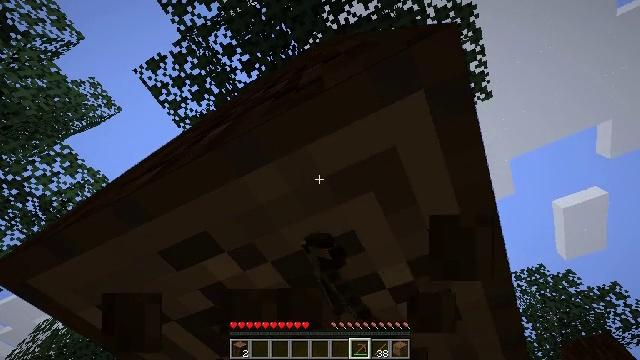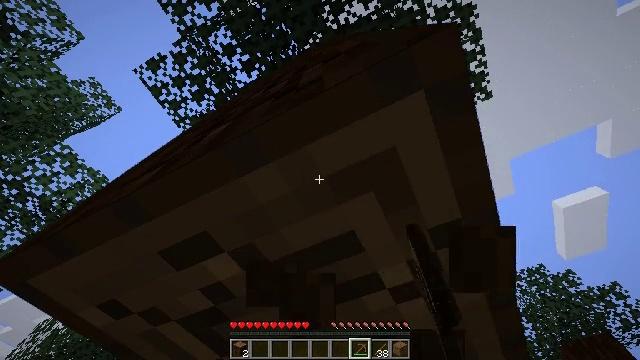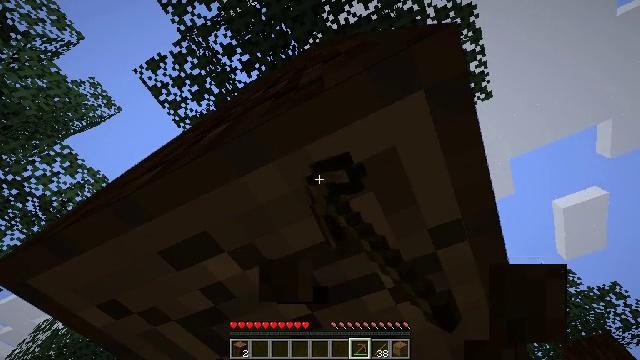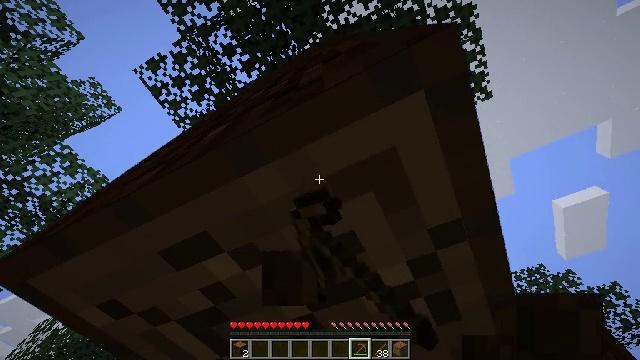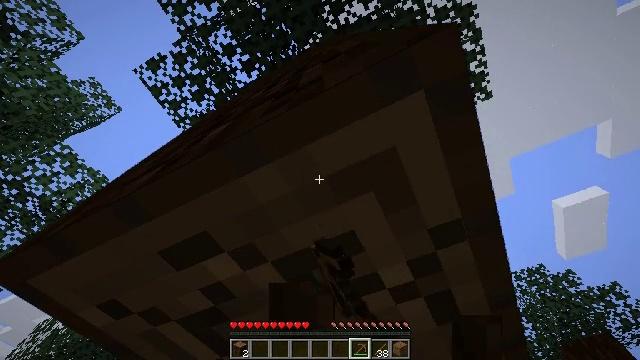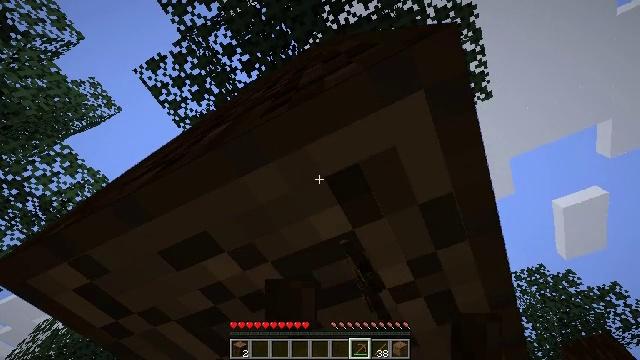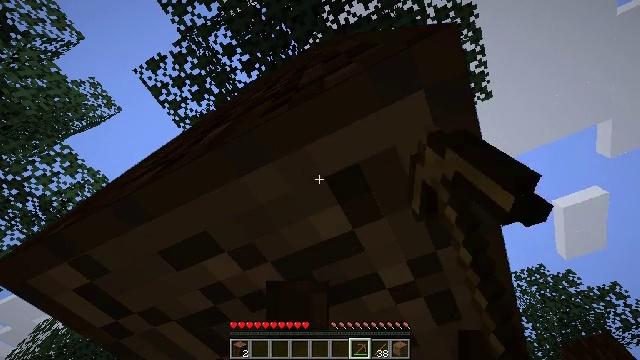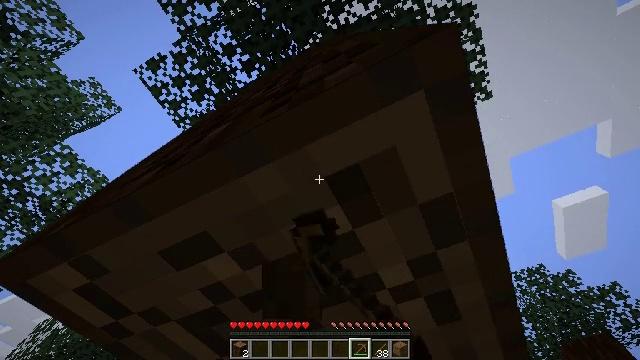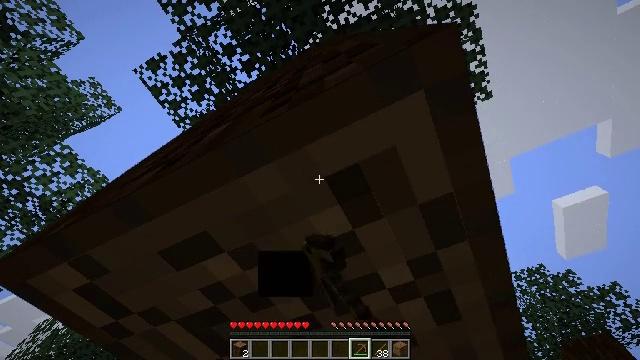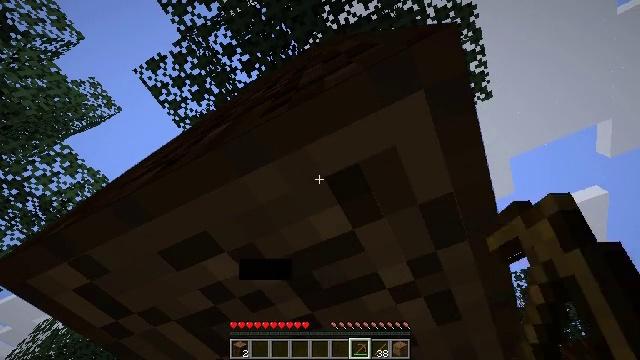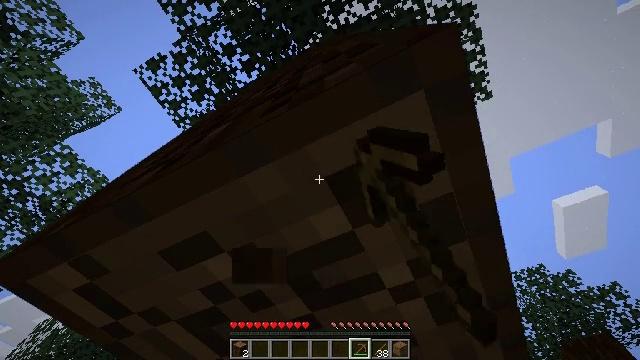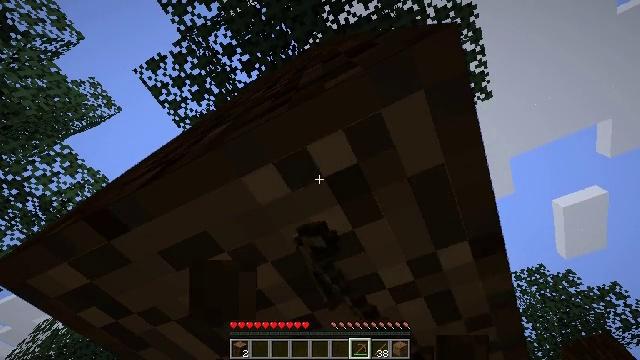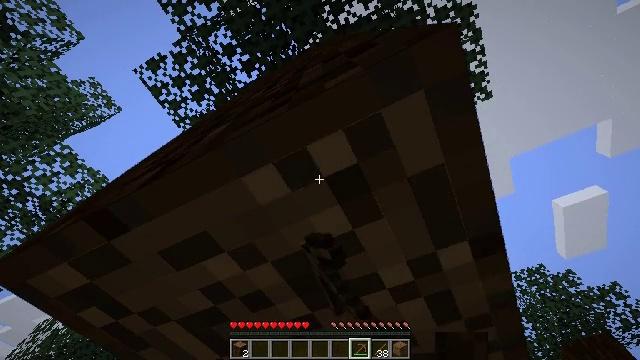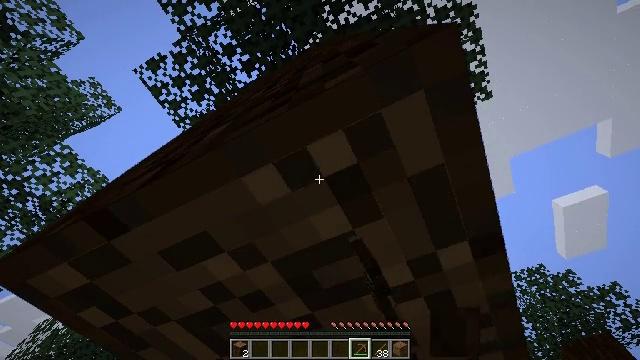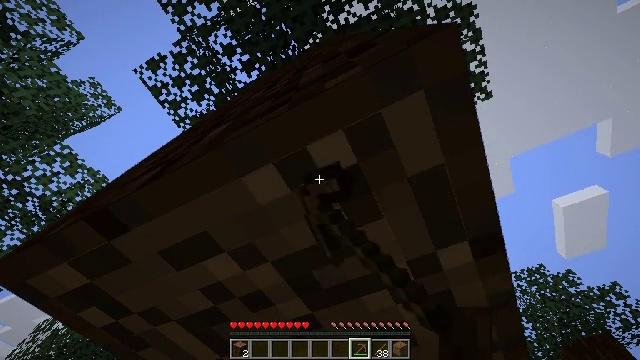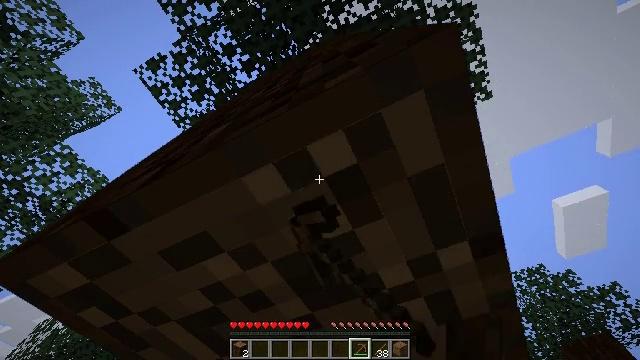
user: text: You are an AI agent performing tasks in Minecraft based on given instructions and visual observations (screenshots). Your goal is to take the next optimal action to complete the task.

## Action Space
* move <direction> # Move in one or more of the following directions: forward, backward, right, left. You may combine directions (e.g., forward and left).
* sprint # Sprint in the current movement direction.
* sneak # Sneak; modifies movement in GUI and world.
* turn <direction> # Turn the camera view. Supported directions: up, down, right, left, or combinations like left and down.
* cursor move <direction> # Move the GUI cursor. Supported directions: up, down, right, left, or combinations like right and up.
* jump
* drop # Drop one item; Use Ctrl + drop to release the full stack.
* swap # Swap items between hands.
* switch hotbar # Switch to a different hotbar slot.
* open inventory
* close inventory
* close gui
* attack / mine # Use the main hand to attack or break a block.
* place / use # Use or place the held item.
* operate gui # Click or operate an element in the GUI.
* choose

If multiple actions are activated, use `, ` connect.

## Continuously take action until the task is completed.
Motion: motion action
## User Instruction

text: Chop down the spruce log.
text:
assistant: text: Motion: attack / mine
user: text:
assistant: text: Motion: attack / mine
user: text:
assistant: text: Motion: attack / mine
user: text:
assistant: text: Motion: attack / mine
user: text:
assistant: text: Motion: attack / mine
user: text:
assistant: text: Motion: attack / mine
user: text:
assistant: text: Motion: attack / mine
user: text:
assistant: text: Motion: attack / mine
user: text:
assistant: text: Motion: attack / mine
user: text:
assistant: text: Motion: attack / mine
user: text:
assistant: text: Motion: attack / mine
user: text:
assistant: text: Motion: attack / mine
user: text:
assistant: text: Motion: attack / mine
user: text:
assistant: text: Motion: attack / mine
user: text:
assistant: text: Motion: attack / mine
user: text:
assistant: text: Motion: attack / mine
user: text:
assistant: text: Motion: attack / mine
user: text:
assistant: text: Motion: attack / mine
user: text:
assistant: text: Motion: attack / mine
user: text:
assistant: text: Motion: attack / mine
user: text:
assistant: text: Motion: attack / mine
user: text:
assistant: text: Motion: attack / mine
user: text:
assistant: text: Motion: attack / mine
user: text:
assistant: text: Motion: attack / mine
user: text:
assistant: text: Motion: attack / mine
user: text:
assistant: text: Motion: attack / mine
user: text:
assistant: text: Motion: attack / mine
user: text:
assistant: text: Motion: attack / mine
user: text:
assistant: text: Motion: attack / mine
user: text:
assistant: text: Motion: attack / mine